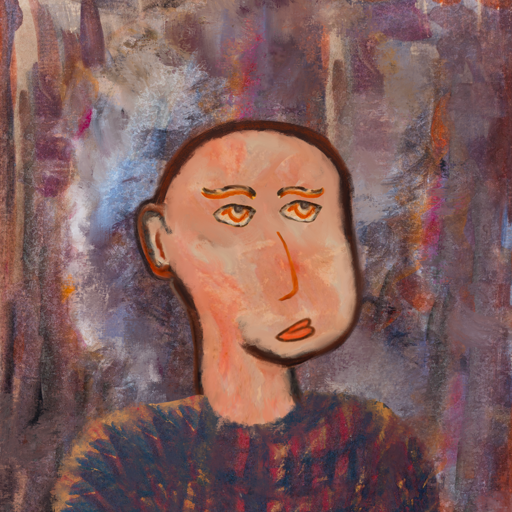
Background: Hypocrite, Head And Neck Side: Roy_Bahadur, Face Side: Experience, Bust: In_The_Sun, Hair Side: Blank, Head Accessory: Blank, Second Necklace: Blank, Necklace: Blank, Baby: Blank